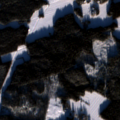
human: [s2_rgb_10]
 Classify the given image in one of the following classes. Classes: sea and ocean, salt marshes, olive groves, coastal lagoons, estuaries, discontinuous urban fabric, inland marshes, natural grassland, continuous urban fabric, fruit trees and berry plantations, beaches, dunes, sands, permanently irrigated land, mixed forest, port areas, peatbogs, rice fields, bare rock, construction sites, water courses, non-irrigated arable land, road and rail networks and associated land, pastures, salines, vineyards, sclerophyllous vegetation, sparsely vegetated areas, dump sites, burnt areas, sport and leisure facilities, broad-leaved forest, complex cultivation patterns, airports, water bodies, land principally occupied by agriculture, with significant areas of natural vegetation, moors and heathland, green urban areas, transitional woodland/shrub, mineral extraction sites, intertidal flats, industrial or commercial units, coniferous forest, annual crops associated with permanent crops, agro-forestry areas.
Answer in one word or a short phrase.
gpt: land principally occupied by agriculture, with significant areas of natural vegetation, coniferous forest, mixed forest